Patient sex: M
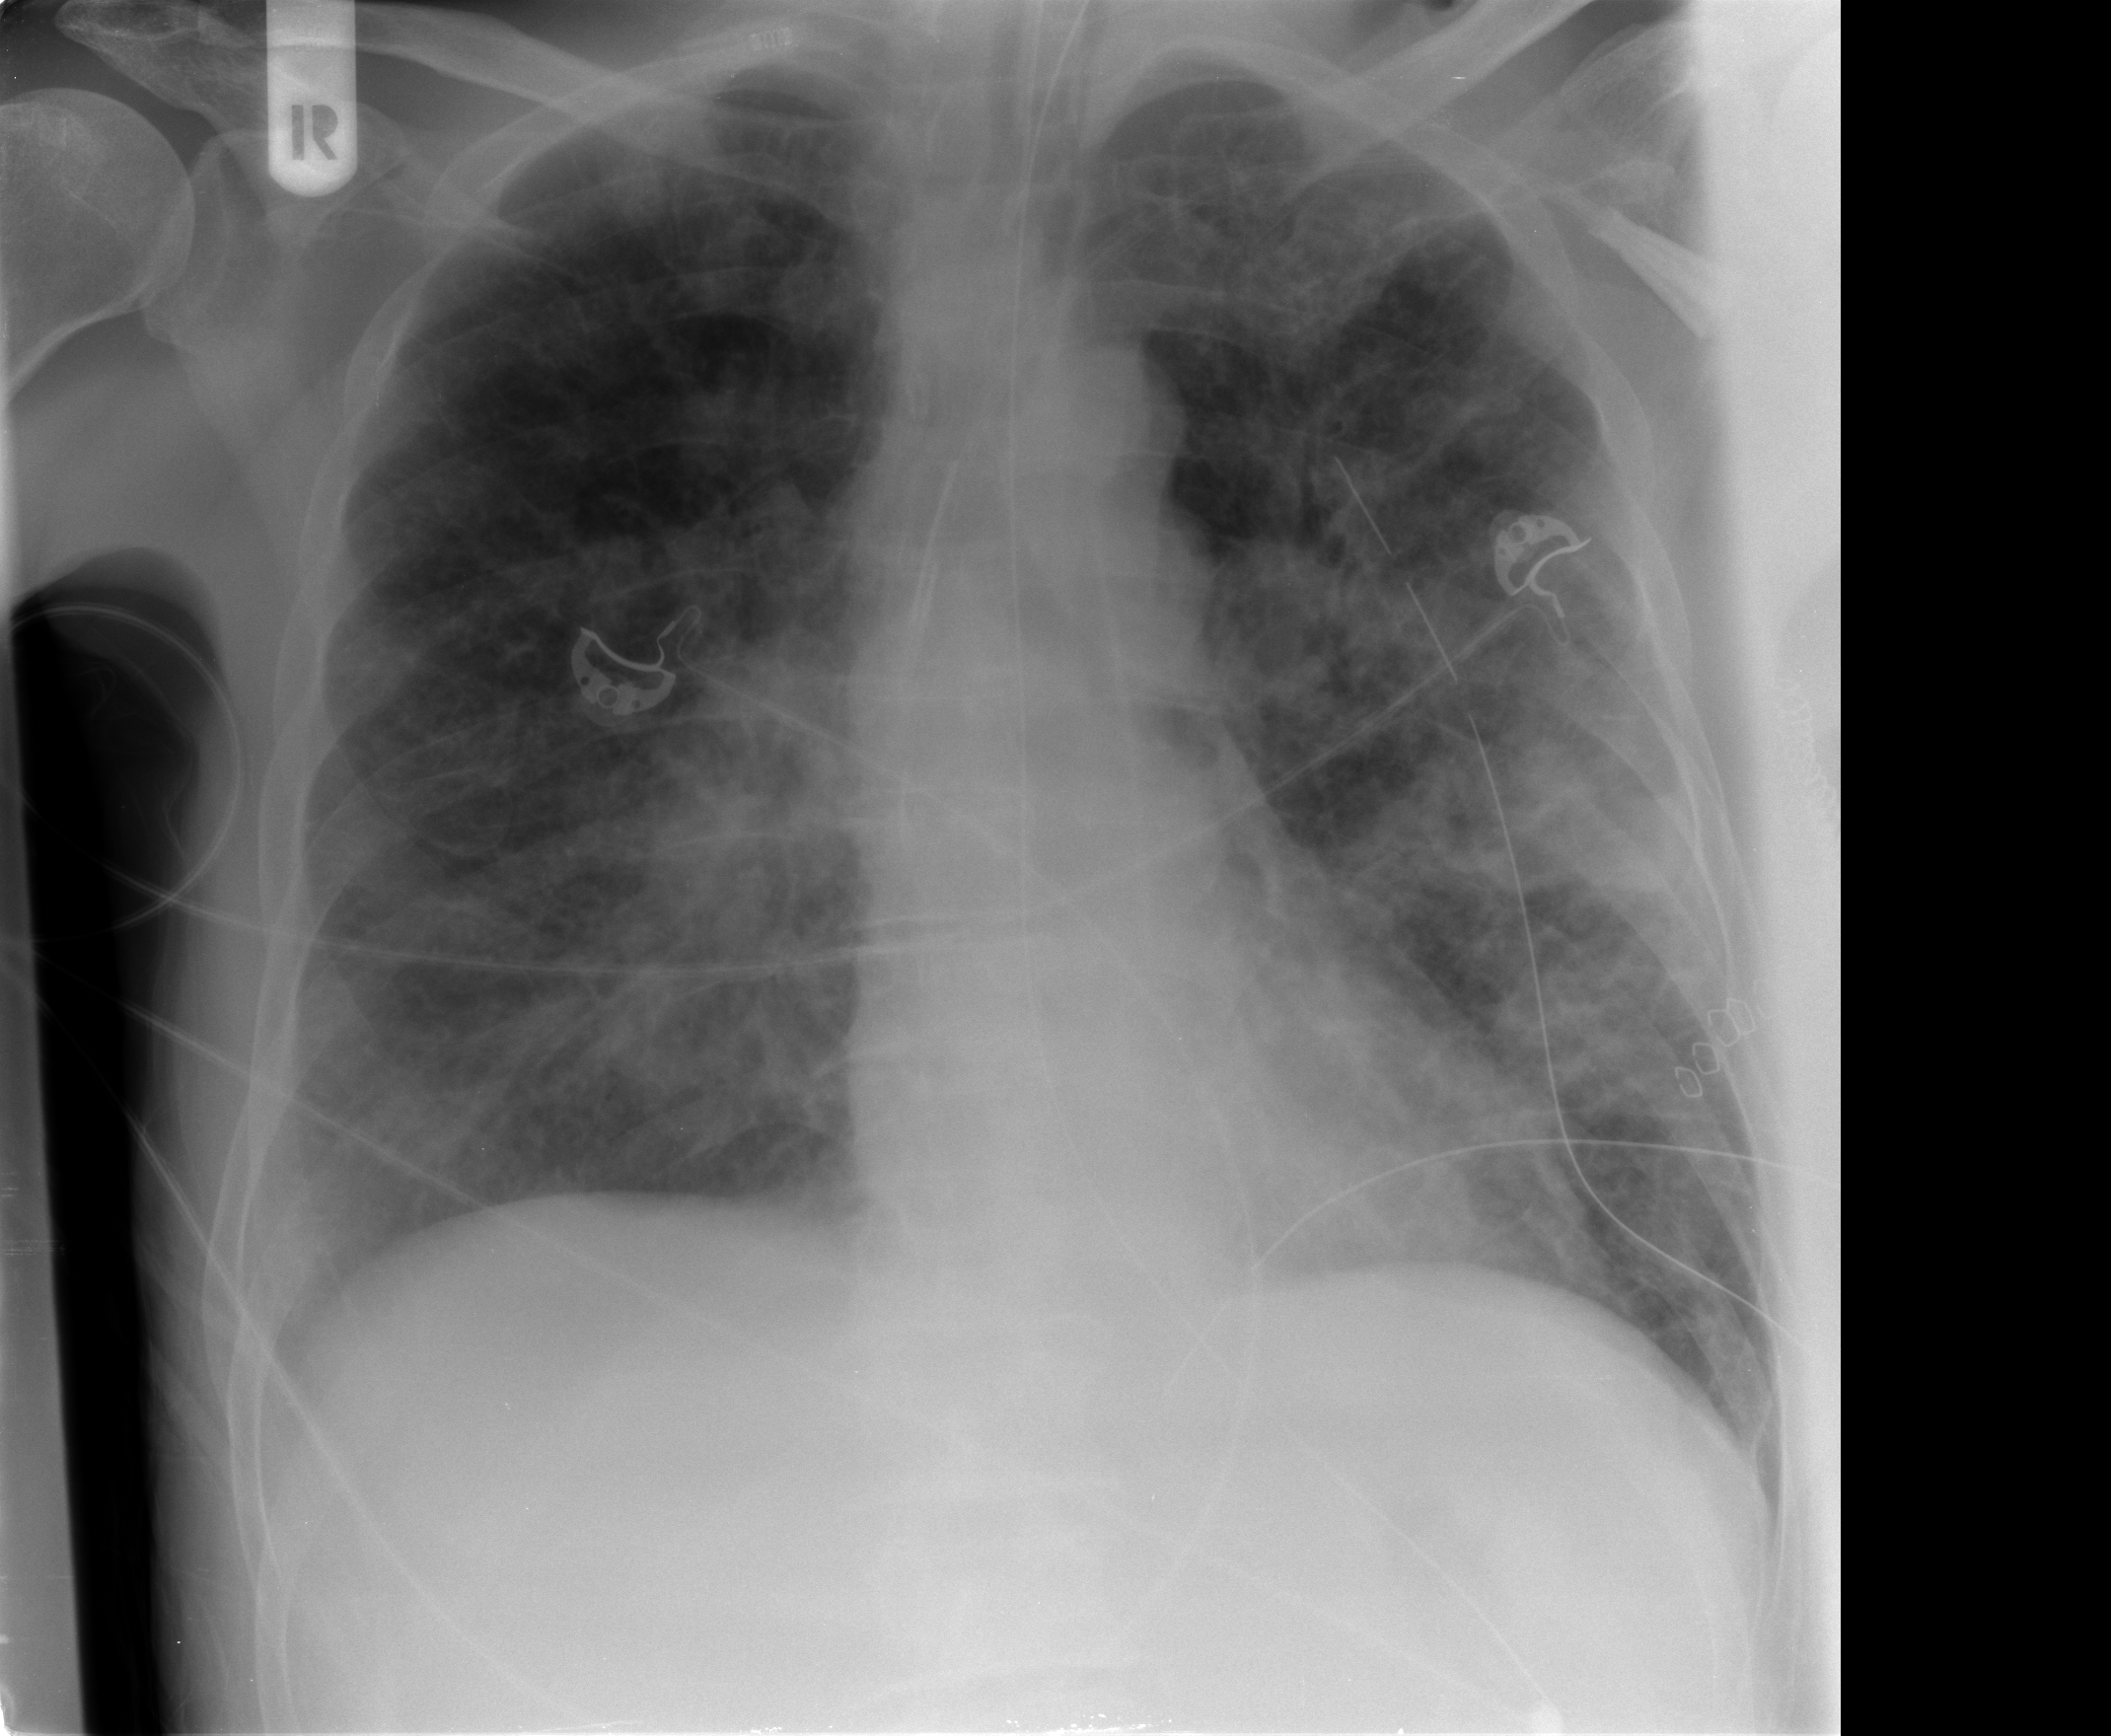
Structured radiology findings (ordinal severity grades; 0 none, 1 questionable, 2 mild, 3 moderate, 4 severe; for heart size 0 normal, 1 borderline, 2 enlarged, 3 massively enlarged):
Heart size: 0
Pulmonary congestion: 2
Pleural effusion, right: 1
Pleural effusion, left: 0
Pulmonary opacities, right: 2
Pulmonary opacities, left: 3
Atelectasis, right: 2
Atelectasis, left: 2